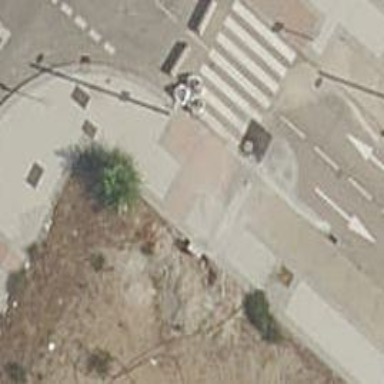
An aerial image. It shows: Uncontrolled zebra crossing on the road.